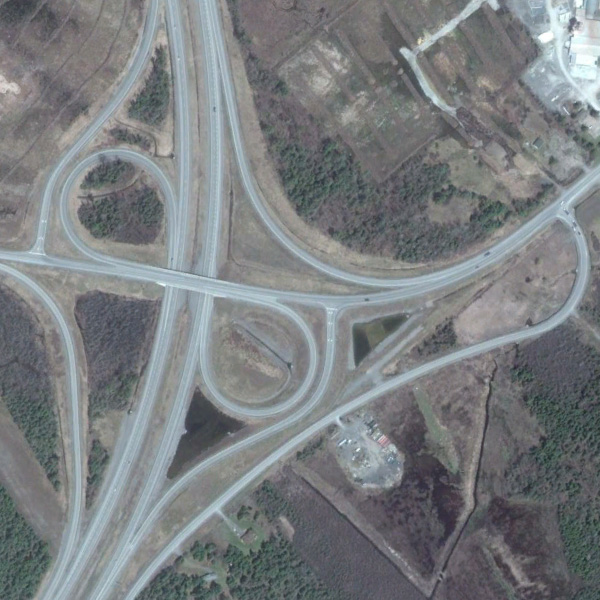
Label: Viaduct